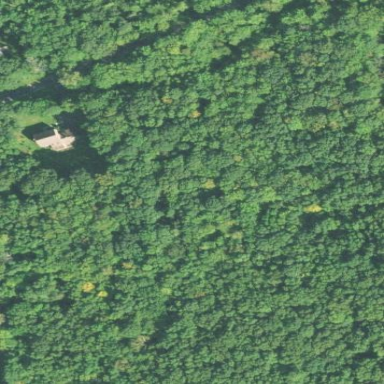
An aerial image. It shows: Existing Preserved Open Space in woodland area.